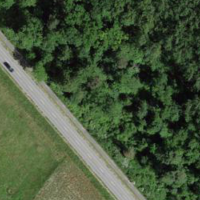
EUNIS habitat code: 41
Species observed at this site:
Clematis vitalba